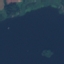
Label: SeaLake